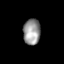
Tissue: skin
Cell type: Epithelial cells
Senescence score: 0.2674
Nuclear area (px): 435
Mean DAPI intensity: 149.811